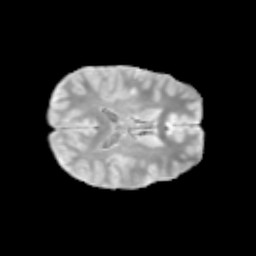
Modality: T2w
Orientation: axial
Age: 11
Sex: male
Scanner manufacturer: siemens
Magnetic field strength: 3 T
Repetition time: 3.8 s
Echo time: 0.07 s